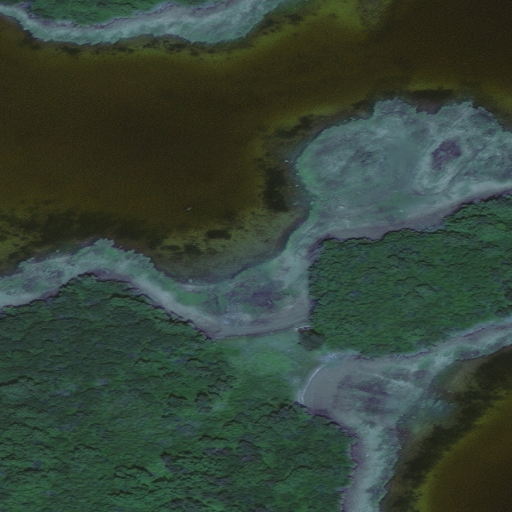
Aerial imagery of island in Alaska named Sheep Island containing only unknown